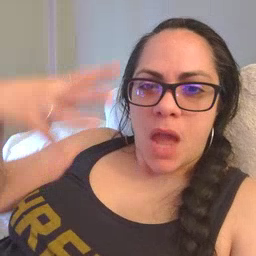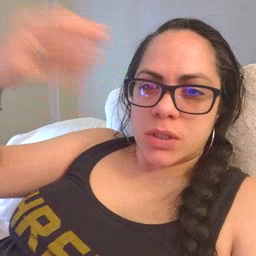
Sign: outside